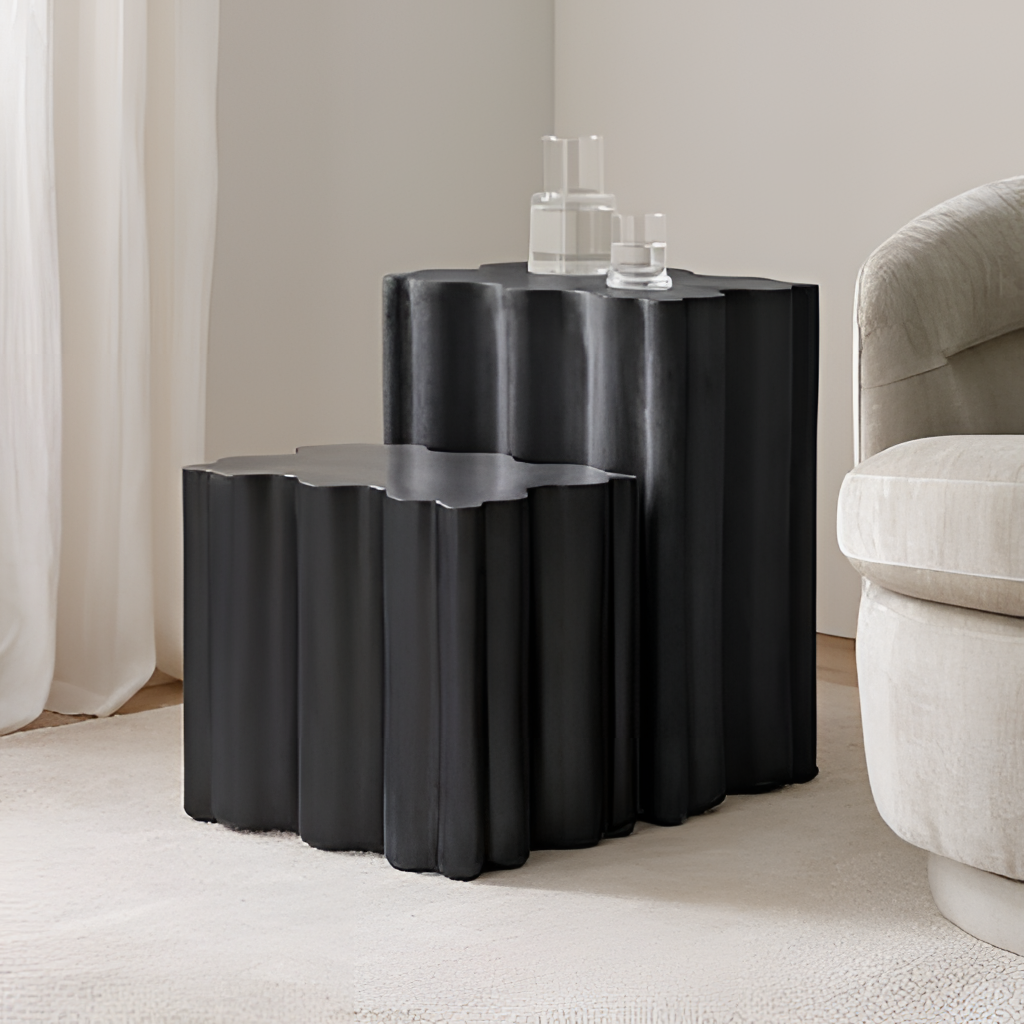
black wood side table, living room, fabric wallpaper, with solid pattern, carpet flooring, with solid pattern, modern